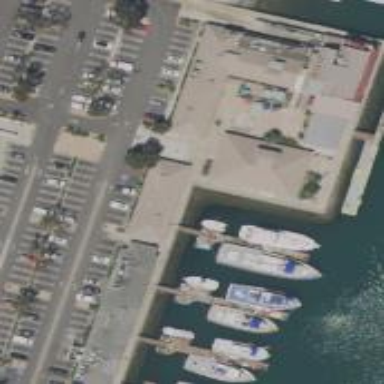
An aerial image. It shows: Pier with mooring facilities.